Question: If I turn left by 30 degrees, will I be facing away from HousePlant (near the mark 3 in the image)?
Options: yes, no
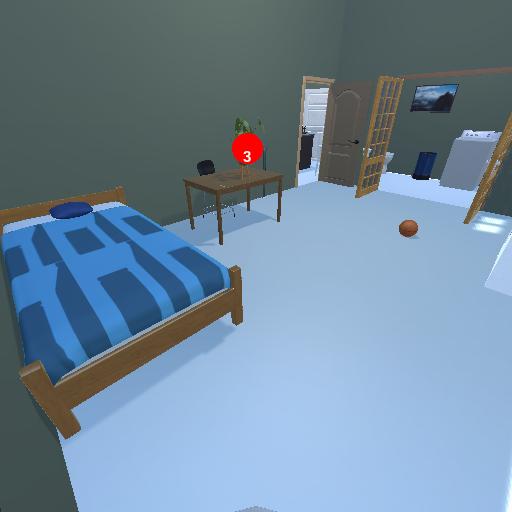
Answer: yes